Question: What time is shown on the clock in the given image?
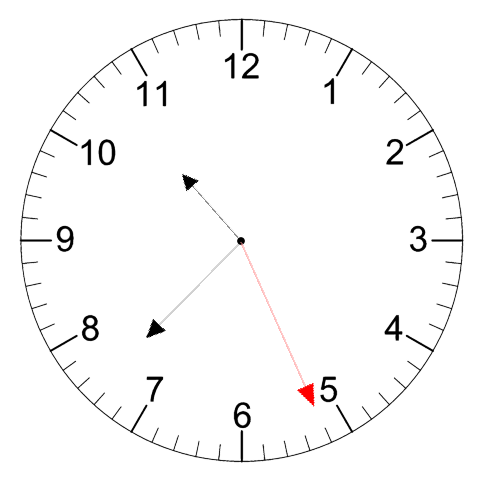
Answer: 10:37:26